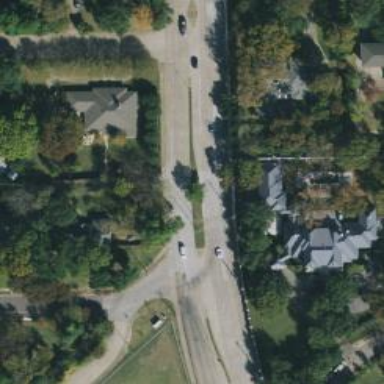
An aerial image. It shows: Secondary road.